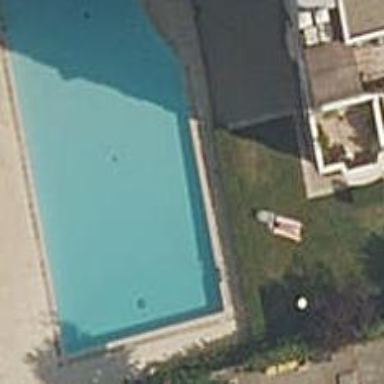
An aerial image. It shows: Swimming pool located in leisure land.